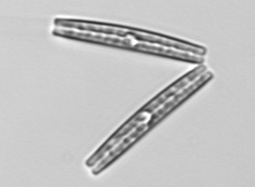
Label: Thalassionema